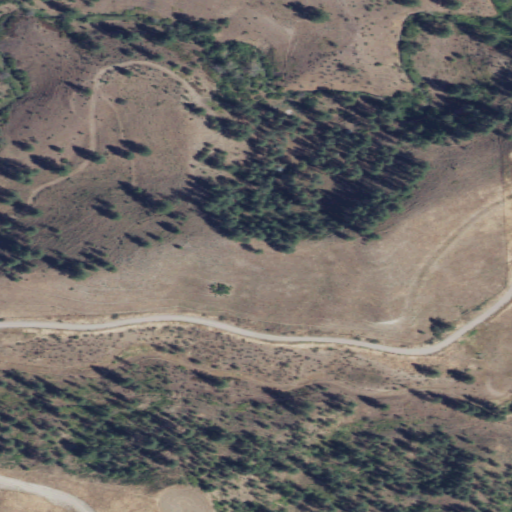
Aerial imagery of valley in Washington named Snook Canyon containing shrub, grassland, and evergreen forest